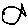
Label: fish